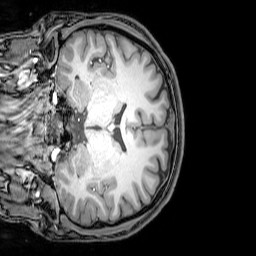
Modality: T1w
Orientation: coronal
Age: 22
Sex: male
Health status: healthy
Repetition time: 0.081 s
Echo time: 0.037 s